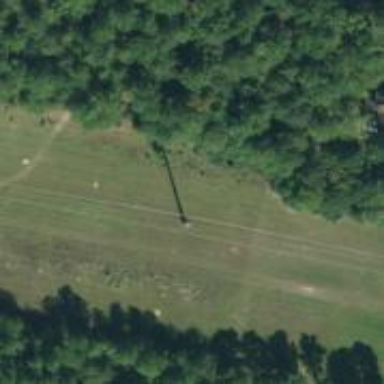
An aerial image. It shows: Power pole.